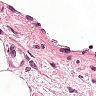
Metastatic tissue present: no